Interaction volume radius: 10 \u00c5
Interaction volume height: 25 \u00c5
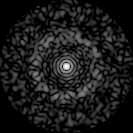
Disorder parameter: 0.8305